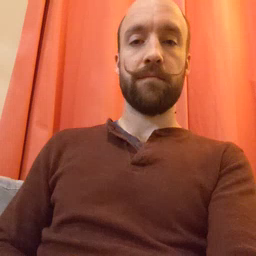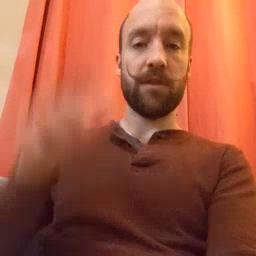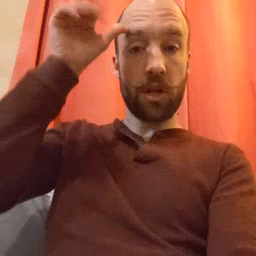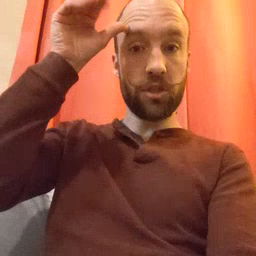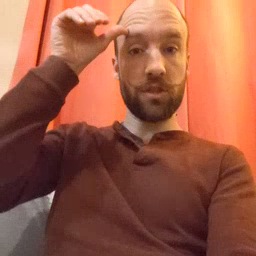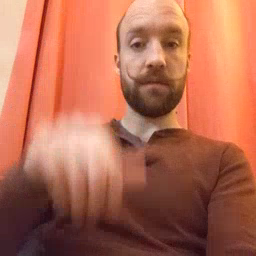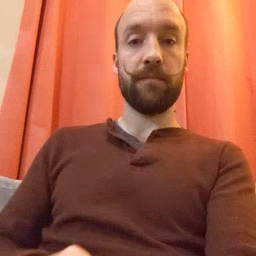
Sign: donkey